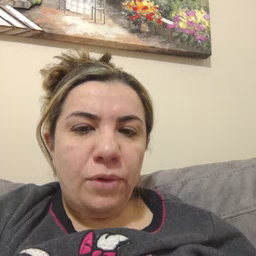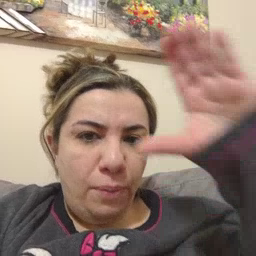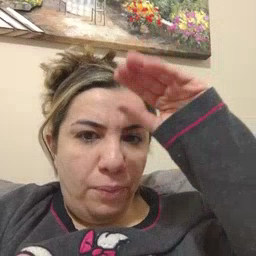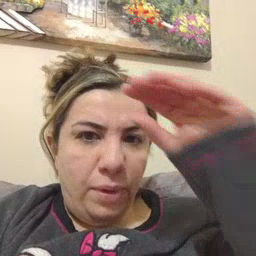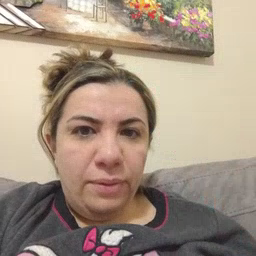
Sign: boy